Question: I'm implementing a physics engine for the simulation of worm-like creatures. Problem is, is that they're able to swim over each other and occupy the same point in space. So you have some idea of the environment, I provide a video here: <URL>
So what I need to do is incorporate a collision detection and resolution algorithm that would overcome this. For the detection part, I've been utilising bounding circles; each worm is given an outer coarse circle which if crossed then triggers detection around smaller fine grain detection circles as placed around each body segment:

That bit is relatively easy. The more difficult bit is to decide what to do given a collision. My first thought was to simply force the offending point masses away from each other but this had some fairly strange effects. I guess a more realistic approach would alter the velocities of the offending point masses to essentially knock them off course. My problem then is how to derive these velocities and associated forces.
Just in case its not entirely obvious, each worm is made out of springs and point masses. Each body segment of a worm assumes a rectangular shape at rest with 4 point masses and 6 springs (since there are also two diagonal springs).
Cheers for any help, I really appreciate it! :-)
Ben.
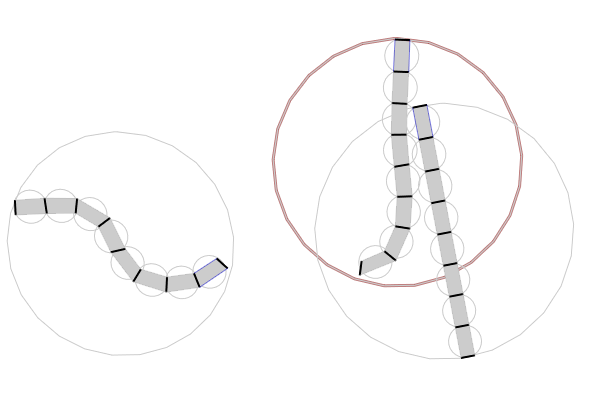
Answer: Martin was def on the right track in terms of modelling an elastic collision. The thing I didn't initially realise however was that I also needed to check the direction that each worm would be moving in and only apply the velocity change if they were moving towards each other. Secondly the positions of the offending point masses would also have to be updated by subtracting the amount by which they would penetrate each others bounding circles. Generally I found the answer here to be extremely useful:
<URL>
I'm pretty much using the same code and the worms are bouncing off and around each other as expected.
Cheers,
Ben.